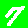
Digit: 7